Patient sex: M
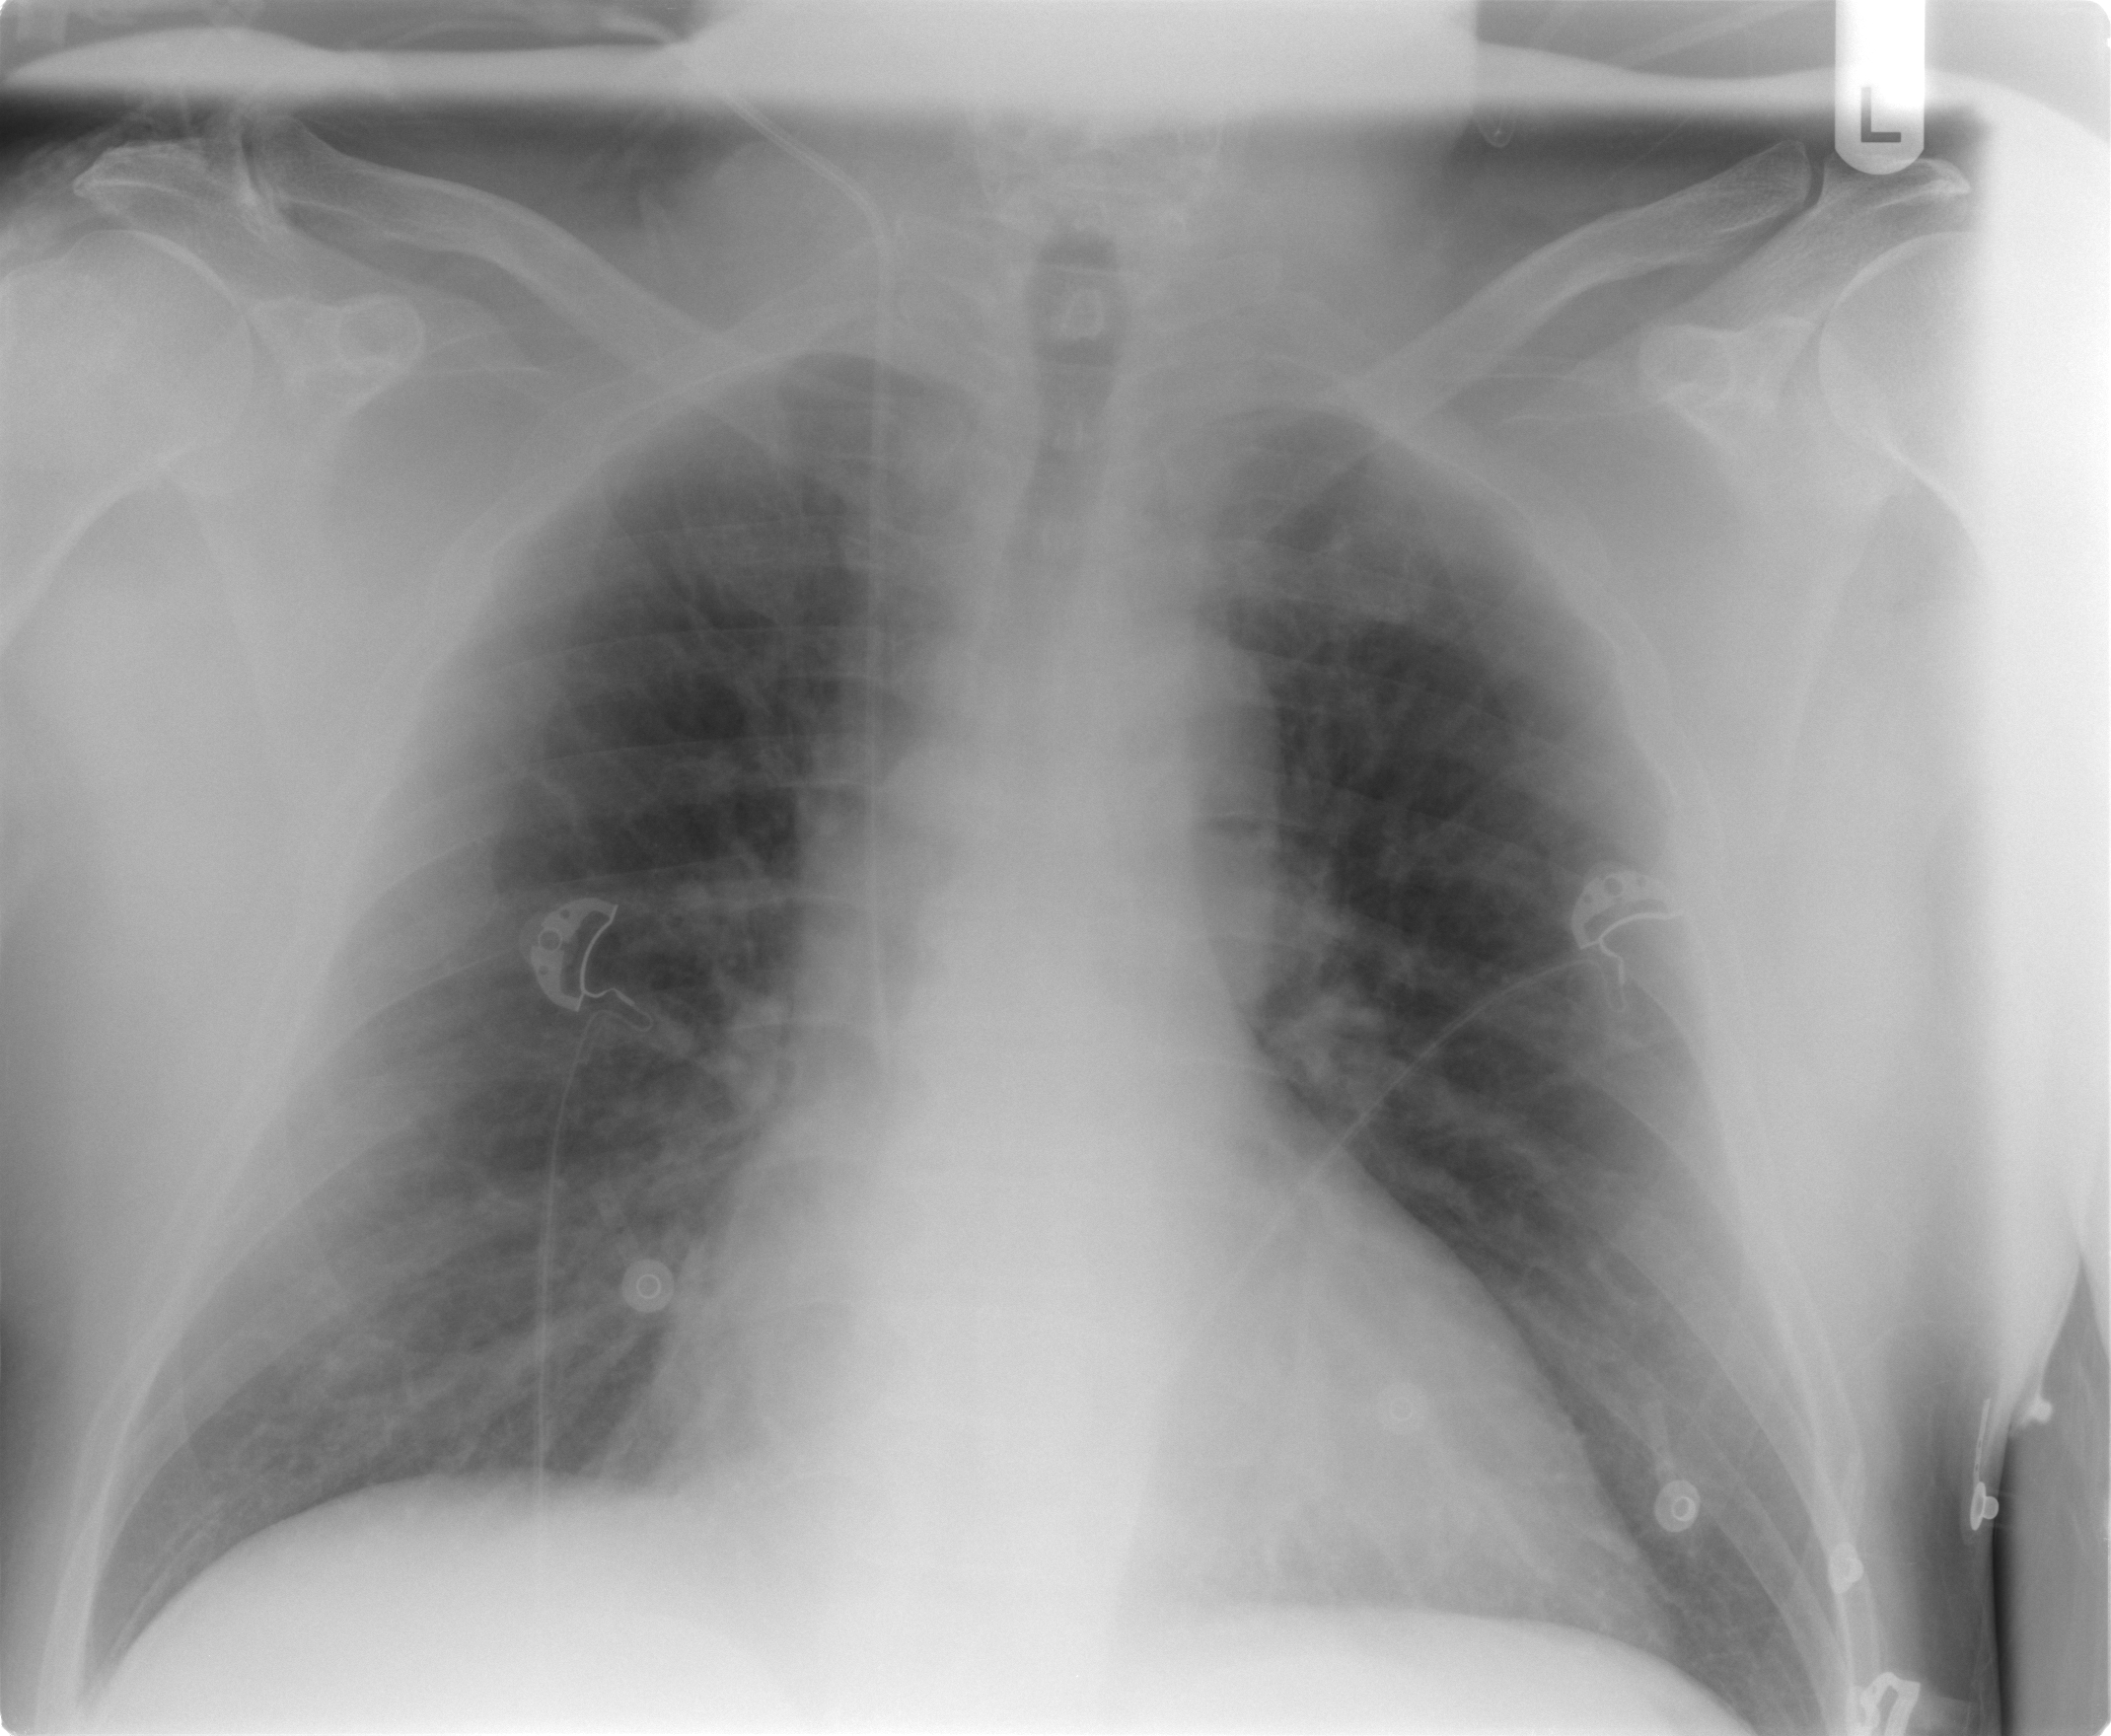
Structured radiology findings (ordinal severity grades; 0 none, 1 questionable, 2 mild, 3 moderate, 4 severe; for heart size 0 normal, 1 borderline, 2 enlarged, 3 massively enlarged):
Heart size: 2
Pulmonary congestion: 1
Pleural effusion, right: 0
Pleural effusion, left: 0
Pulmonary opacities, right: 0
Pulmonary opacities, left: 0
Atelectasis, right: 0
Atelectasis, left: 0